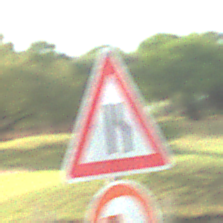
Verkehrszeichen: EinseitigVerengteFahrbahnRechts
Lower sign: UeberholverbotKraftfahrzeuge
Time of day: MorningAfternoon
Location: Outdoor (Nature)
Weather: PartlyCloudy
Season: NotSpecified
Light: Natural